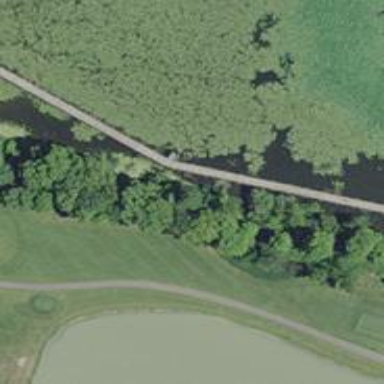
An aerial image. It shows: Path leading to bridge.